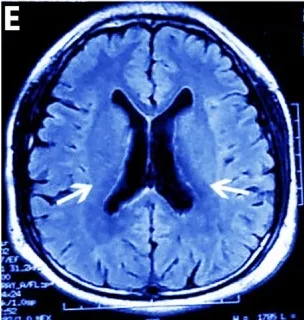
T2-weighted FLAIR MR Images obtained by magnetic resonance imaging (MRI) scans. After removing the SPC , the patient's brain MR images show lessened enlargement of the lateral ventricles (arrows).
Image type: radiology (mri)